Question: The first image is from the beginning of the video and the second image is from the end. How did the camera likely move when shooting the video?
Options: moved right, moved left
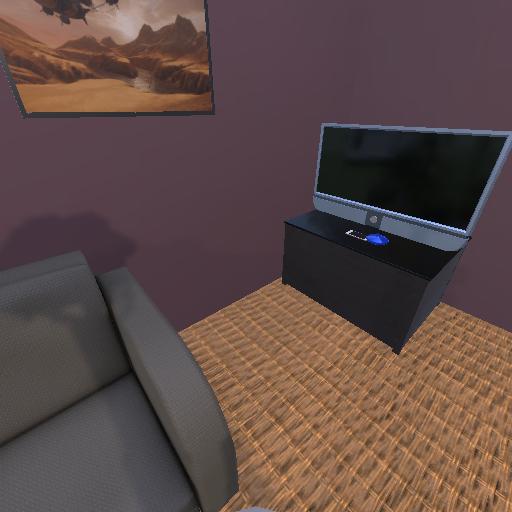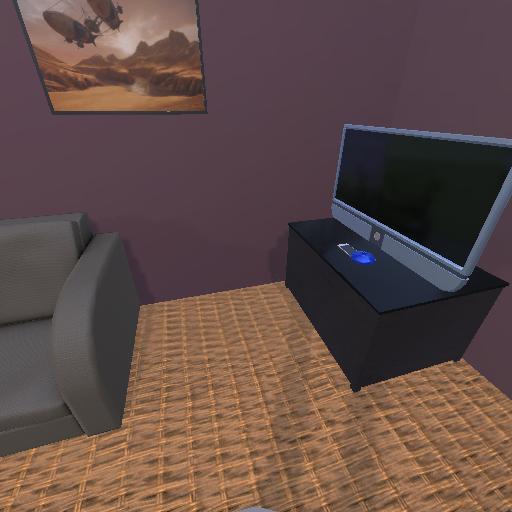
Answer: moved right